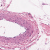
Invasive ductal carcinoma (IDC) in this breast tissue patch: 0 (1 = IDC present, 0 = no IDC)